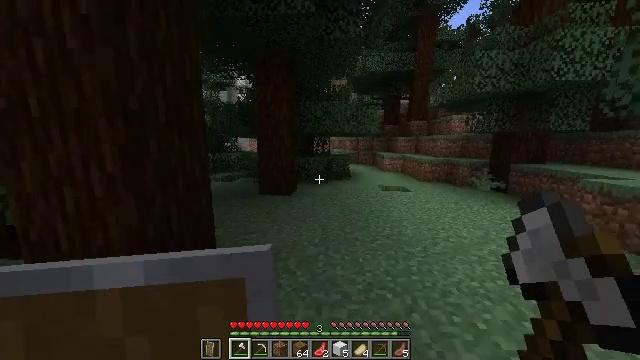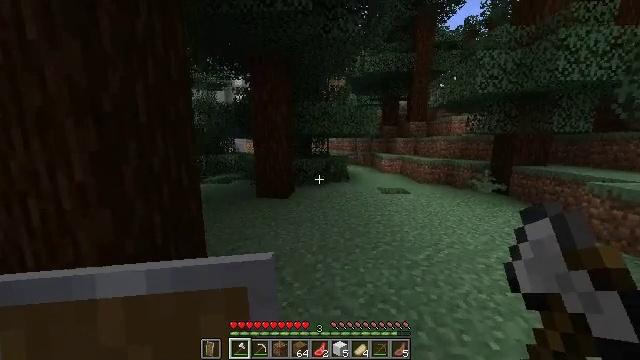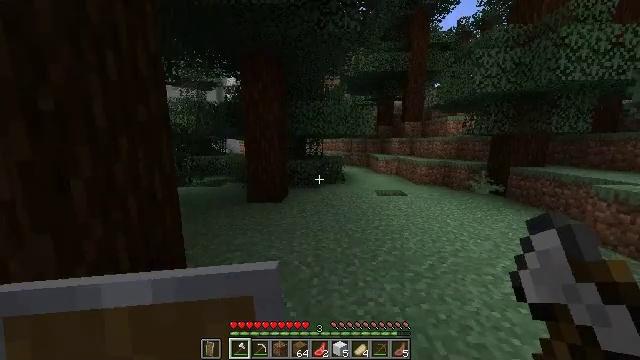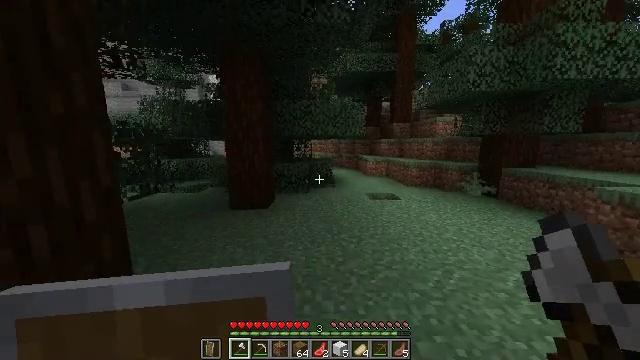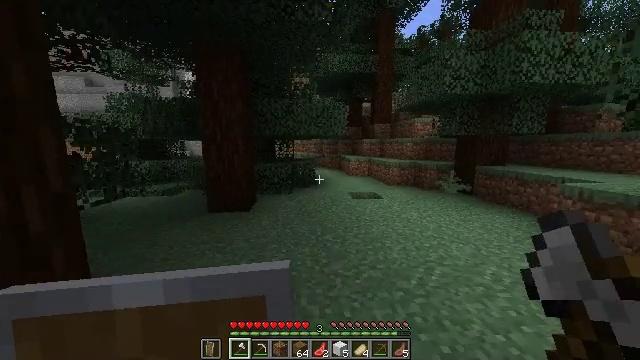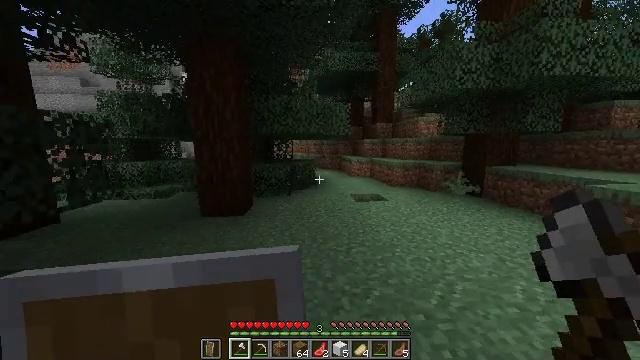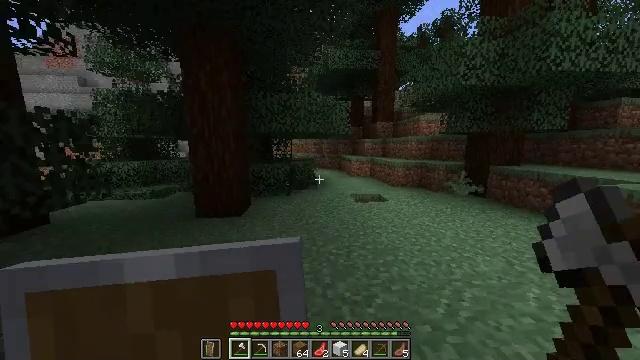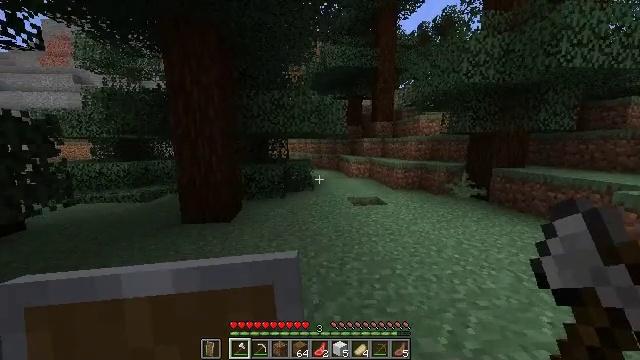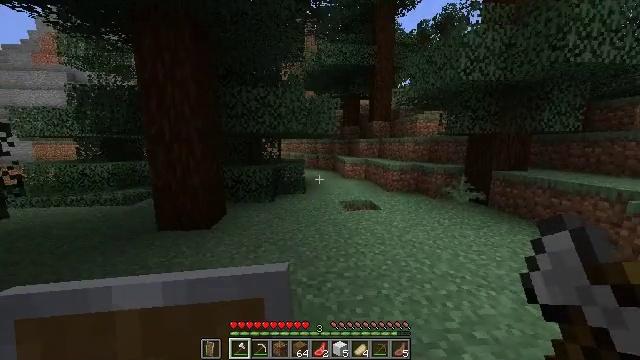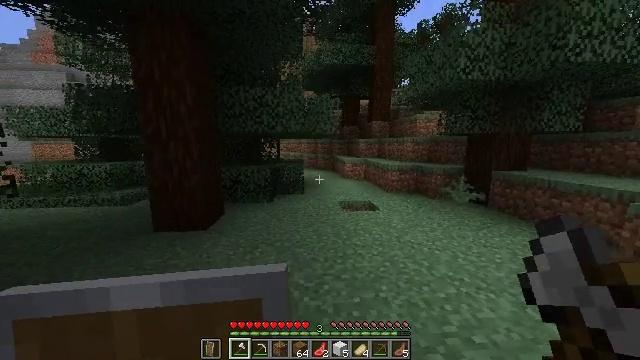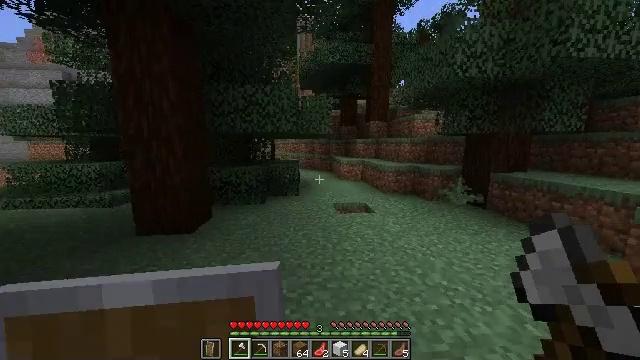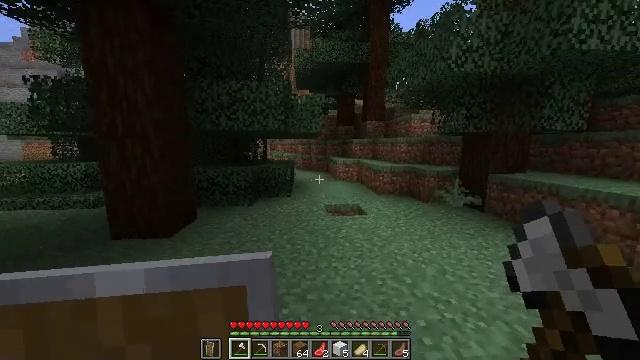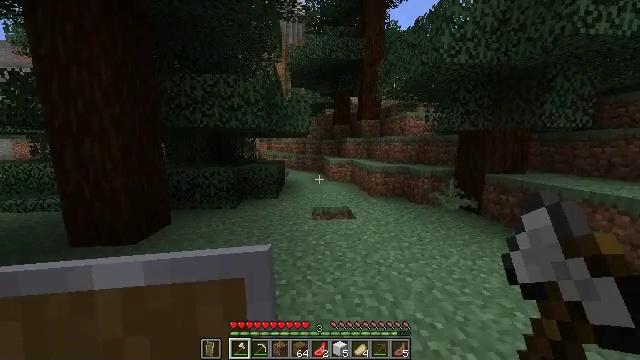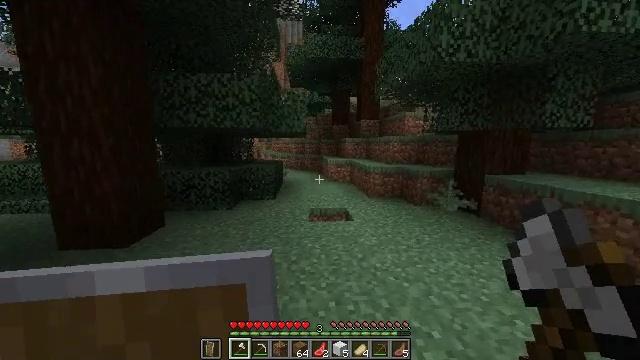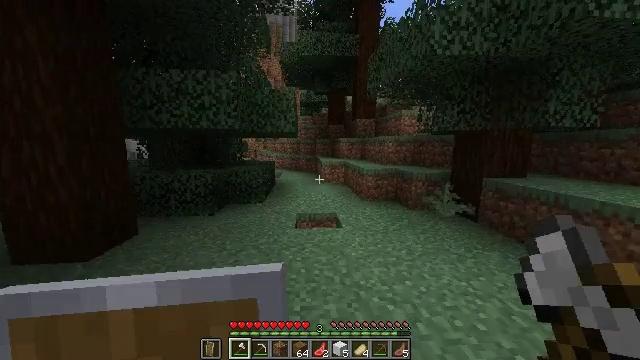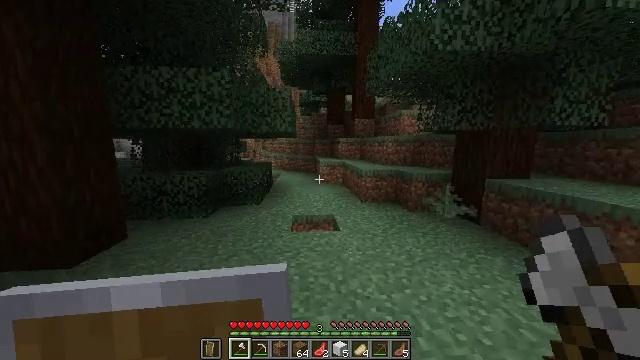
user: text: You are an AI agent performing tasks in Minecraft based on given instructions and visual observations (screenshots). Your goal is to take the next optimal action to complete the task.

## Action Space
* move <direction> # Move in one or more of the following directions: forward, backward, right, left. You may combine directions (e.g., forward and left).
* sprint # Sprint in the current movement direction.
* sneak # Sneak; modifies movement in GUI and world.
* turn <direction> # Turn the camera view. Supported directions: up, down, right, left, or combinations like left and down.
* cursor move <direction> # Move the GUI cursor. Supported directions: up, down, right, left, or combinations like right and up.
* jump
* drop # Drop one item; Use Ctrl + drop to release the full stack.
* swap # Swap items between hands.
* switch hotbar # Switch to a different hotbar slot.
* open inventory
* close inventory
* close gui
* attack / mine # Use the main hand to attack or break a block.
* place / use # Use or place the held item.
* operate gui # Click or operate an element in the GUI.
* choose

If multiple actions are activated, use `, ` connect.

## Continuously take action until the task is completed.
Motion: motion action
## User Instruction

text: Shovel up some gravel.
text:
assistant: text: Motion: move forward, sprint
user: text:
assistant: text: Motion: move forward, sprint, turn right
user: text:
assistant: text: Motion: move forward, sprint, turn right
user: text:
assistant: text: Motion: move forward, sprint, turn right
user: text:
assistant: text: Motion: move forward, sprint
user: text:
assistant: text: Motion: move forward and move right, sprint
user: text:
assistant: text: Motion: move forward and move right, sprint
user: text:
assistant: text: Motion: move forward and move right, sprint
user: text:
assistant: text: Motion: move forward and move right, sprint
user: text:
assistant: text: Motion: move forward and move right, sprint
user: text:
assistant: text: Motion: move forward and move right, sprint
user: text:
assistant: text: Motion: move forward and move right, sprint
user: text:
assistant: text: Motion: move forward and move right, sprint
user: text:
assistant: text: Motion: move forward and move right, sprint
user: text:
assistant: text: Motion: move forward, sprint
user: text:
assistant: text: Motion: move forward, sprint
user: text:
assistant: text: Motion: move forward, sprint
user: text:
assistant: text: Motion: move forward, sprint
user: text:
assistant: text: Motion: move forward, sprint
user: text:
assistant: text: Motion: move forward, sprint
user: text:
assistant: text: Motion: move forward, sprint
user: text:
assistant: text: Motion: move forward, sprint
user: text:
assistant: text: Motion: move forward, sprint
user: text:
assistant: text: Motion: move forward, sprint
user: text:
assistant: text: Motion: move forward, sprint
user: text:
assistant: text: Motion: move forward, sprint
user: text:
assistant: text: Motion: move forward, sprint
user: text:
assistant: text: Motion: move forward, sprint
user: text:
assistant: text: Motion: move forward, sprint
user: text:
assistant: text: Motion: move forward, sprint, jump